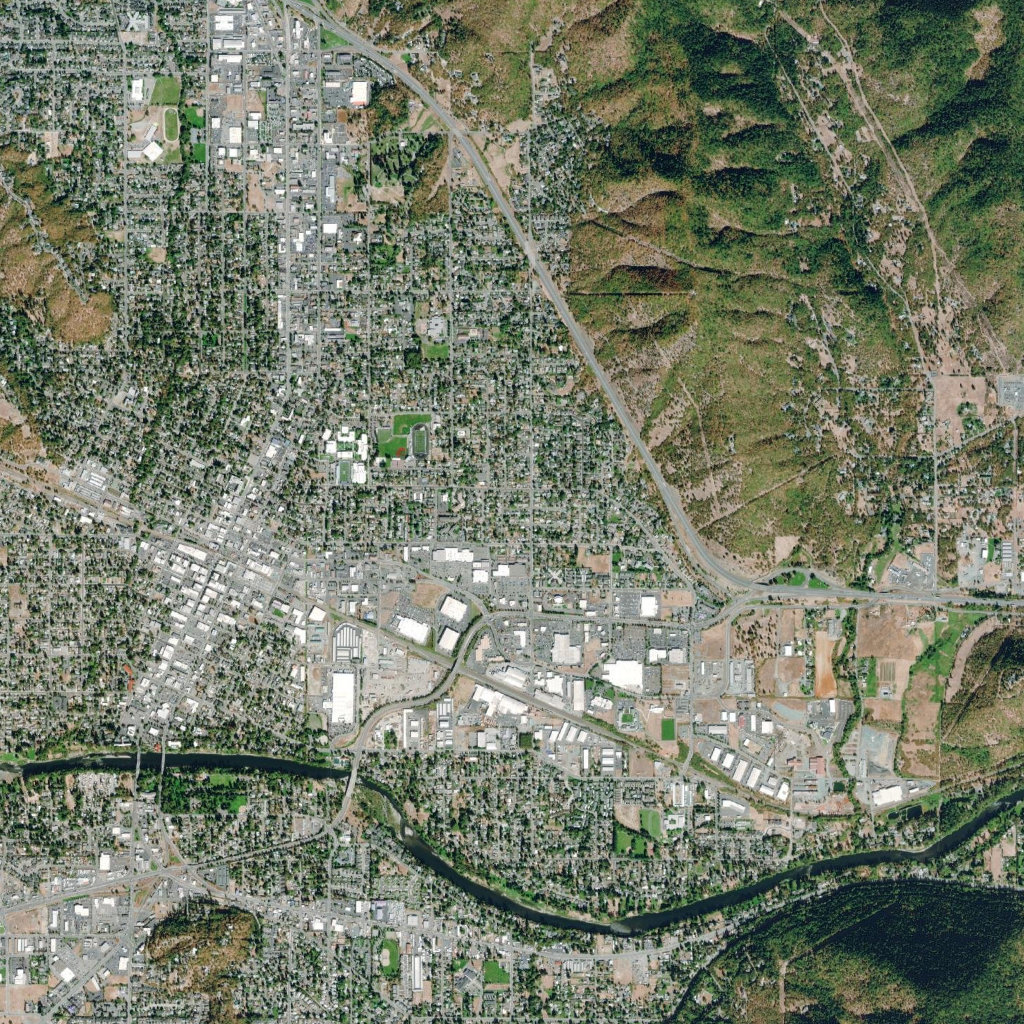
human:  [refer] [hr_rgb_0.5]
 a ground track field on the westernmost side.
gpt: <box>[[15, 10, 17, 13, 0]]</box>